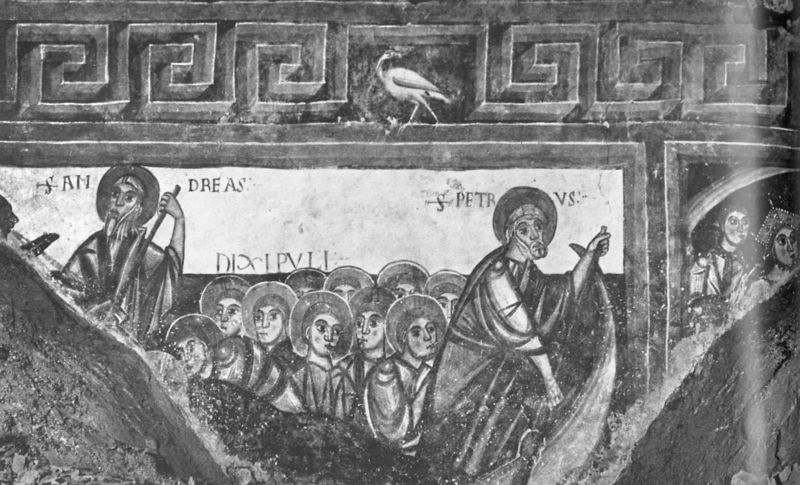
Titel: Wandmalerei in Collegiata S. Pietro ed Orso, Aosta
Standort: Aosta, S. Piedro ed Orso (EU - I - Piemont)
Schlagwörter: mann, meer, vogel, wasser, fluss, menschen, grau, männer, menge, muster, bart, augen, rahmen, kirche, gewand, gewänder, boot, boote, ruder, stock, schiff, schrift, wellen, lehrer, stab, fischer, formen, detail, inschrift, ornamente, wandgemälde, foto, gewölbe, schwarz-weiss, volk, reiher, heiligenschein, heiliger, heilige, fresko, schüler, jünger, miniatur, petrus, führen, mäander, wörter, apostel, buchmalerei, byzanz, andreas, simon, stake, 800, discipuli